Field crop: maize
Growth stage: 1
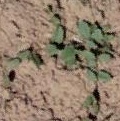
Species: convolvulus